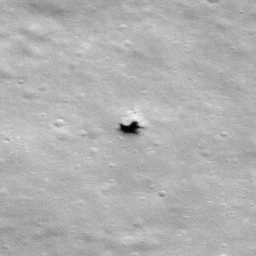
Pit: Stevinus 9b
Host crater: Stevinus
Host type: impact_melt
Lunar coordinates: latitude -32.94, longitude 54.745